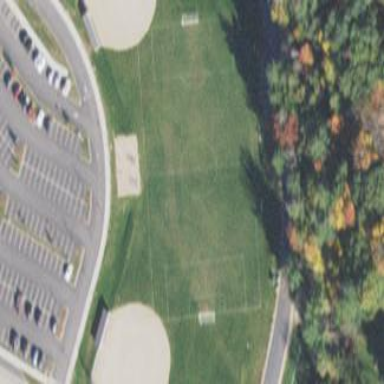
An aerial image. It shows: Grass pitch used for softball and baseball sports activities.